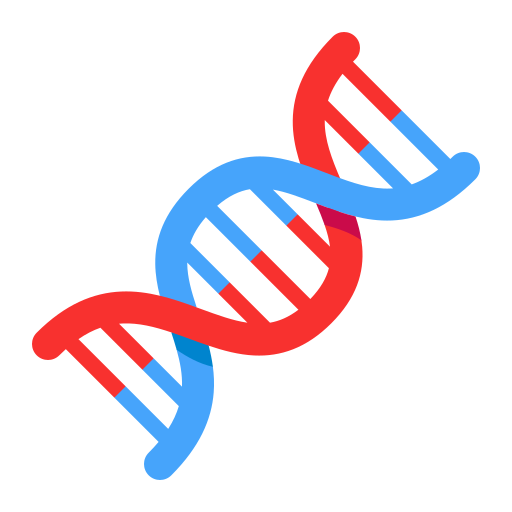
dna flat